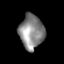
Tissue: skin
Cell type: Myeloid cells
Senescence score: 0.7497
Nuclear area (px): 824
Mean DAPI intensity: 136.777